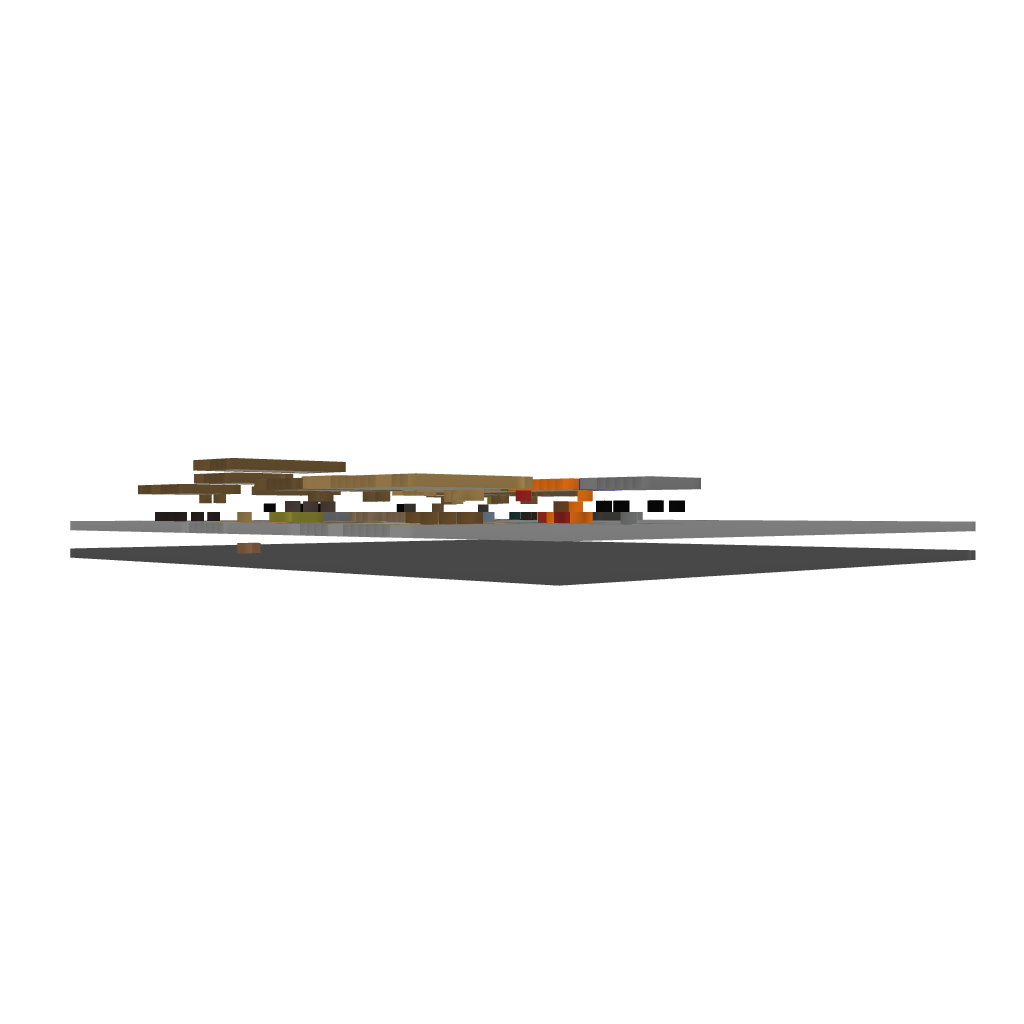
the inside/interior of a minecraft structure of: A medium town